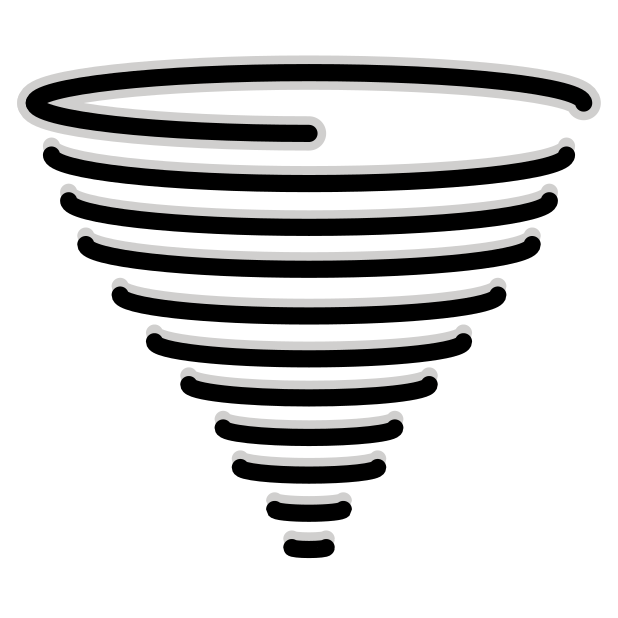
tornado